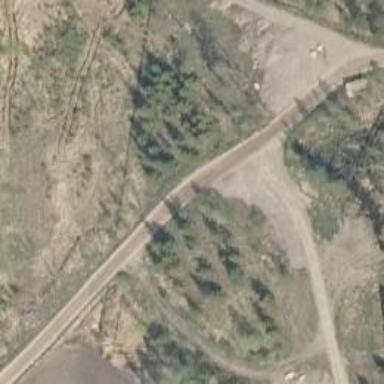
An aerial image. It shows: Well-maintained track road with grade 1 tracktype.